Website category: movie
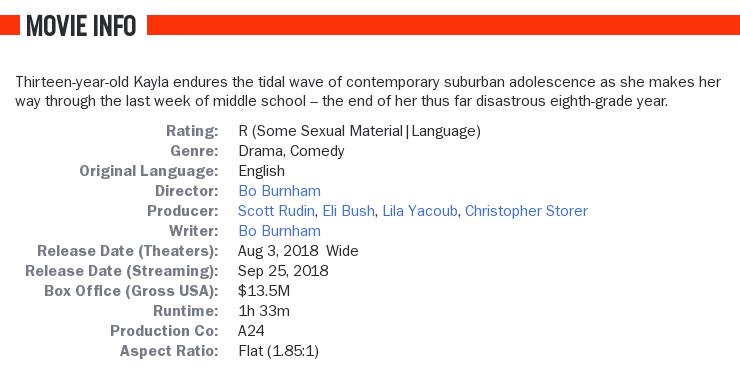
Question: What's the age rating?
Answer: R (Some Sexual Material|Language)

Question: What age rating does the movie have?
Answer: R (Some Sexual Material|Language)

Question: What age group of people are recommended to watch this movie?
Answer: R (Some Sexual Material|Language)

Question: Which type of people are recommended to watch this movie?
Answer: R (Some Sexual Material|Language)

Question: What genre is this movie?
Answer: drama, comedy

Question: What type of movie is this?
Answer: drama, comedy

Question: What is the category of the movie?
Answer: drama, comedy

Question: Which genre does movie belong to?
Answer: drama, comedy

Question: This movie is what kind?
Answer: drama, comedy

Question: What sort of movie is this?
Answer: drama, comedy

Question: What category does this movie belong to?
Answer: drama, comedy

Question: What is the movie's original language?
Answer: English

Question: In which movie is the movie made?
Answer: English

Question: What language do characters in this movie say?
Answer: English

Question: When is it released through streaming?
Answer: Sep 25, 2018

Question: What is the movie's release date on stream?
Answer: Sep 25, 2018

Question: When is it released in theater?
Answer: Aug 3, 2018 wide

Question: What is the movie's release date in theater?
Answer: Aug 3, 2018 wide

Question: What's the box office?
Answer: $13.5M

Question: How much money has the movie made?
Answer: $13.5M

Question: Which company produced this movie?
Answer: A24

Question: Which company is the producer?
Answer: A24

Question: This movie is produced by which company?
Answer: A24

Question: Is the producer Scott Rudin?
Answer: yes

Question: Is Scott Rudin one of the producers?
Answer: yes

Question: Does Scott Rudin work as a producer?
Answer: yes

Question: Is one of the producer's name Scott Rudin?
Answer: yes

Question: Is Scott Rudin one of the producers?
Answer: yes

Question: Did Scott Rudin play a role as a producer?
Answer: yes

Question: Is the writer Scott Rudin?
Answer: no

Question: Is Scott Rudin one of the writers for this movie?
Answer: no

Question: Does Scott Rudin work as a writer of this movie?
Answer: no

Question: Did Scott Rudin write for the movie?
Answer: no

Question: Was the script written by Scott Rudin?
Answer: no

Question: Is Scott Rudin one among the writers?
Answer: no

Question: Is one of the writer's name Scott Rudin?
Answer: no

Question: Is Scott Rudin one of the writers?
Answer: no

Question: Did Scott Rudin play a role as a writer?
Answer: no

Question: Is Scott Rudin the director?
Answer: no

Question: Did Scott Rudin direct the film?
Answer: no

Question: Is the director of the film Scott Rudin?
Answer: no

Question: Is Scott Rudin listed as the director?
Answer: no

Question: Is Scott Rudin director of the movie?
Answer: no

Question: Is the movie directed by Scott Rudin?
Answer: no

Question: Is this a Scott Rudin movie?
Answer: no

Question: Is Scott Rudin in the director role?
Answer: no

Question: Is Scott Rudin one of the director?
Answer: no

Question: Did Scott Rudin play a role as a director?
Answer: no

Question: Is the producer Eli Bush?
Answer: yes

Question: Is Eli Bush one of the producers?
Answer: yes

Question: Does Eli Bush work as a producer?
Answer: yes

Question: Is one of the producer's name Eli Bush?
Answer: yes

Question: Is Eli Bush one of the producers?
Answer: yes

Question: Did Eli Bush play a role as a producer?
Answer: yes

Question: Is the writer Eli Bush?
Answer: no

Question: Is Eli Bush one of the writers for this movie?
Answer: no

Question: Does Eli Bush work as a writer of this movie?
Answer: no

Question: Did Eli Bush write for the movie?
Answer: no

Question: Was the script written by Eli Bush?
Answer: no

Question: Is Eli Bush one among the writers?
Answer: no

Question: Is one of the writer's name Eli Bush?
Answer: no

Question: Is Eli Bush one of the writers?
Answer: no

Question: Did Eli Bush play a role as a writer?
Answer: no

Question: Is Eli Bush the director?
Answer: no